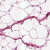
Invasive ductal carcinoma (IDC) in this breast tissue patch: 0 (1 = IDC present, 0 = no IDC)